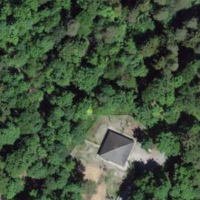
EUNIS habitat code: 53
Species observed at this site:
Linaria vulgaris
Troglodytes troglodytes